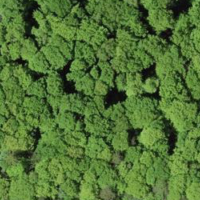
EUNIS habitat code: 41
Species observed at this site:
Cardamine heptaphylla